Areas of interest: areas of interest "First Squad of Xishan Company, Traffic Police Detachment, Wuxi City Public Security Bureau (Dongting Squad)"
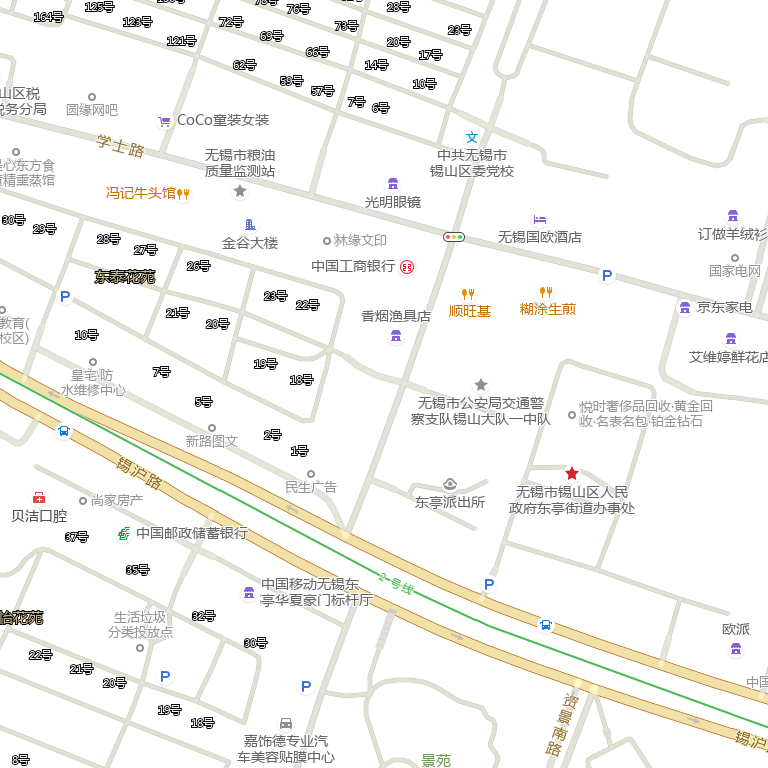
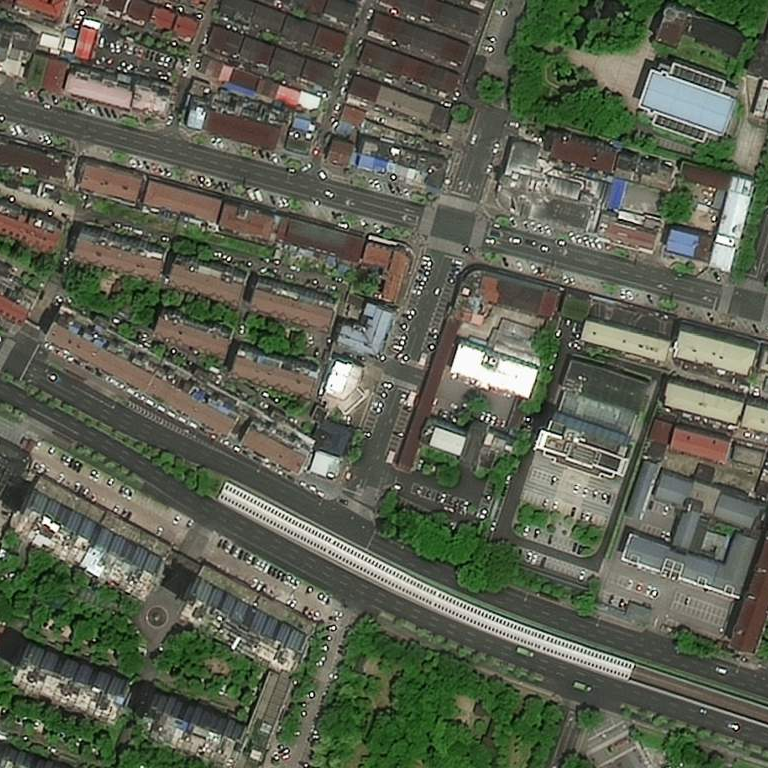